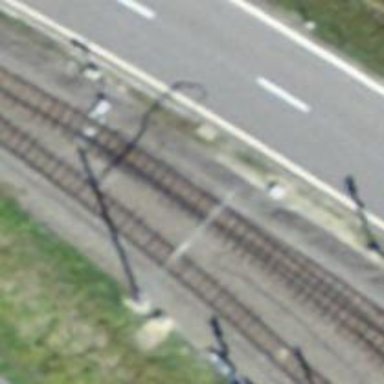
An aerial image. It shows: Narrow-gauge railway with single track. The railway is electrified with contact line.